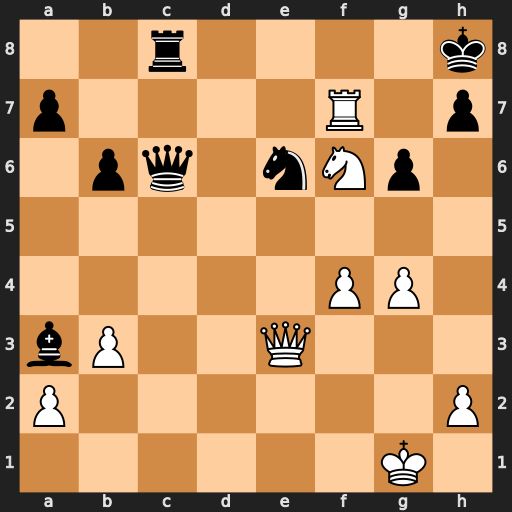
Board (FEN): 2r4k/p4R1p/1pq1nNp1/8/5PP1/bP2Q3/P6P/6K1
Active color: w
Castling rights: -
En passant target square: -
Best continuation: Rxh7#